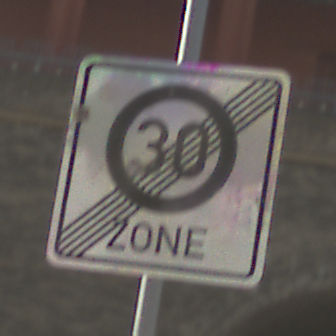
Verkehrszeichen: EndeZone30
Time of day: MorningAfternoon
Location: Outdoor (Suburban)
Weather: Clear
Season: NotSpecified
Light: Natural